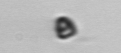
Label: Pyramimonas